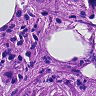
Metastatic tissue present: yes